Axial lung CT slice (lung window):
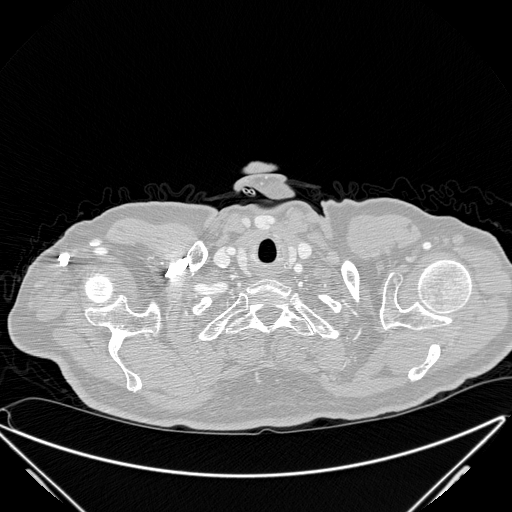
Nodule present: no